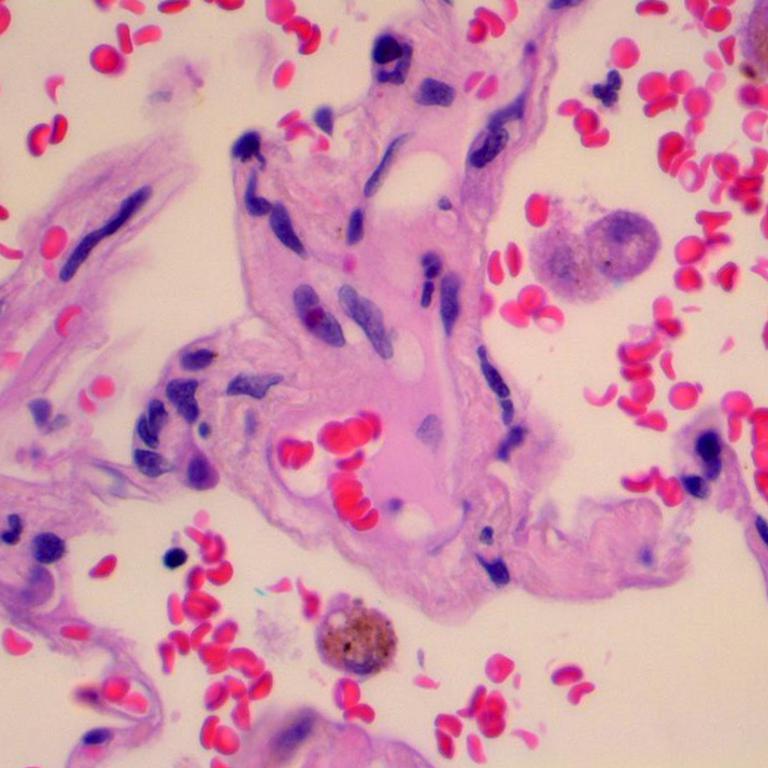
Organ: lung
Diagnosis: benign